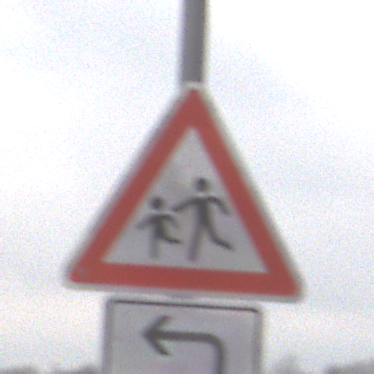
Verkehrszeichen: KinderRechts
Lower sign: RichtungsangabeDurchPfeile2
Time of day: Midday
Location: Outdoor (RoadRail)
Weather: Overcast
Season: NotSpecified
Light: Natural